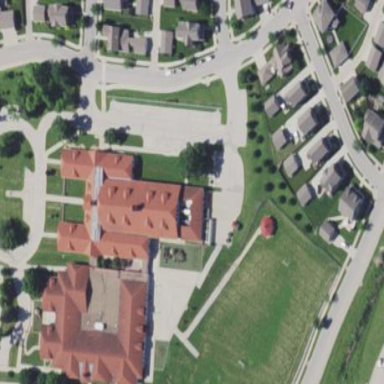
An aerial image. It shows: School building.